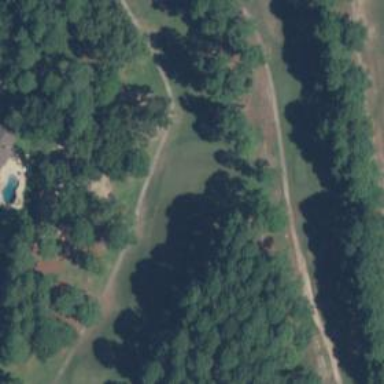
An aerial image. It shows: Golf hole.